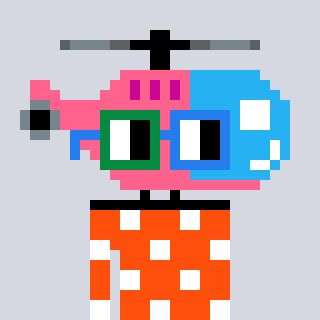
a pixel art character with square green and blue glasses, a helicopter-shaped head and a orange-colored body on a cool background